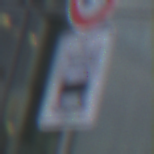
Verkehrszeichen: BeiNaesse
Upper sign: Geschwindigkeit80
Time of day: SunriseSunset
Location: Outdoor (Urban)
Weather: PartlyCloudy
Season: NotSpecified
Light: Natural